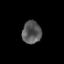
Tissue: prostate
Cell type: T cells
Senescence score: 0.311
Nuclear area (px): 425
Mean DAPI intensity: 87.774